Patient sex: M
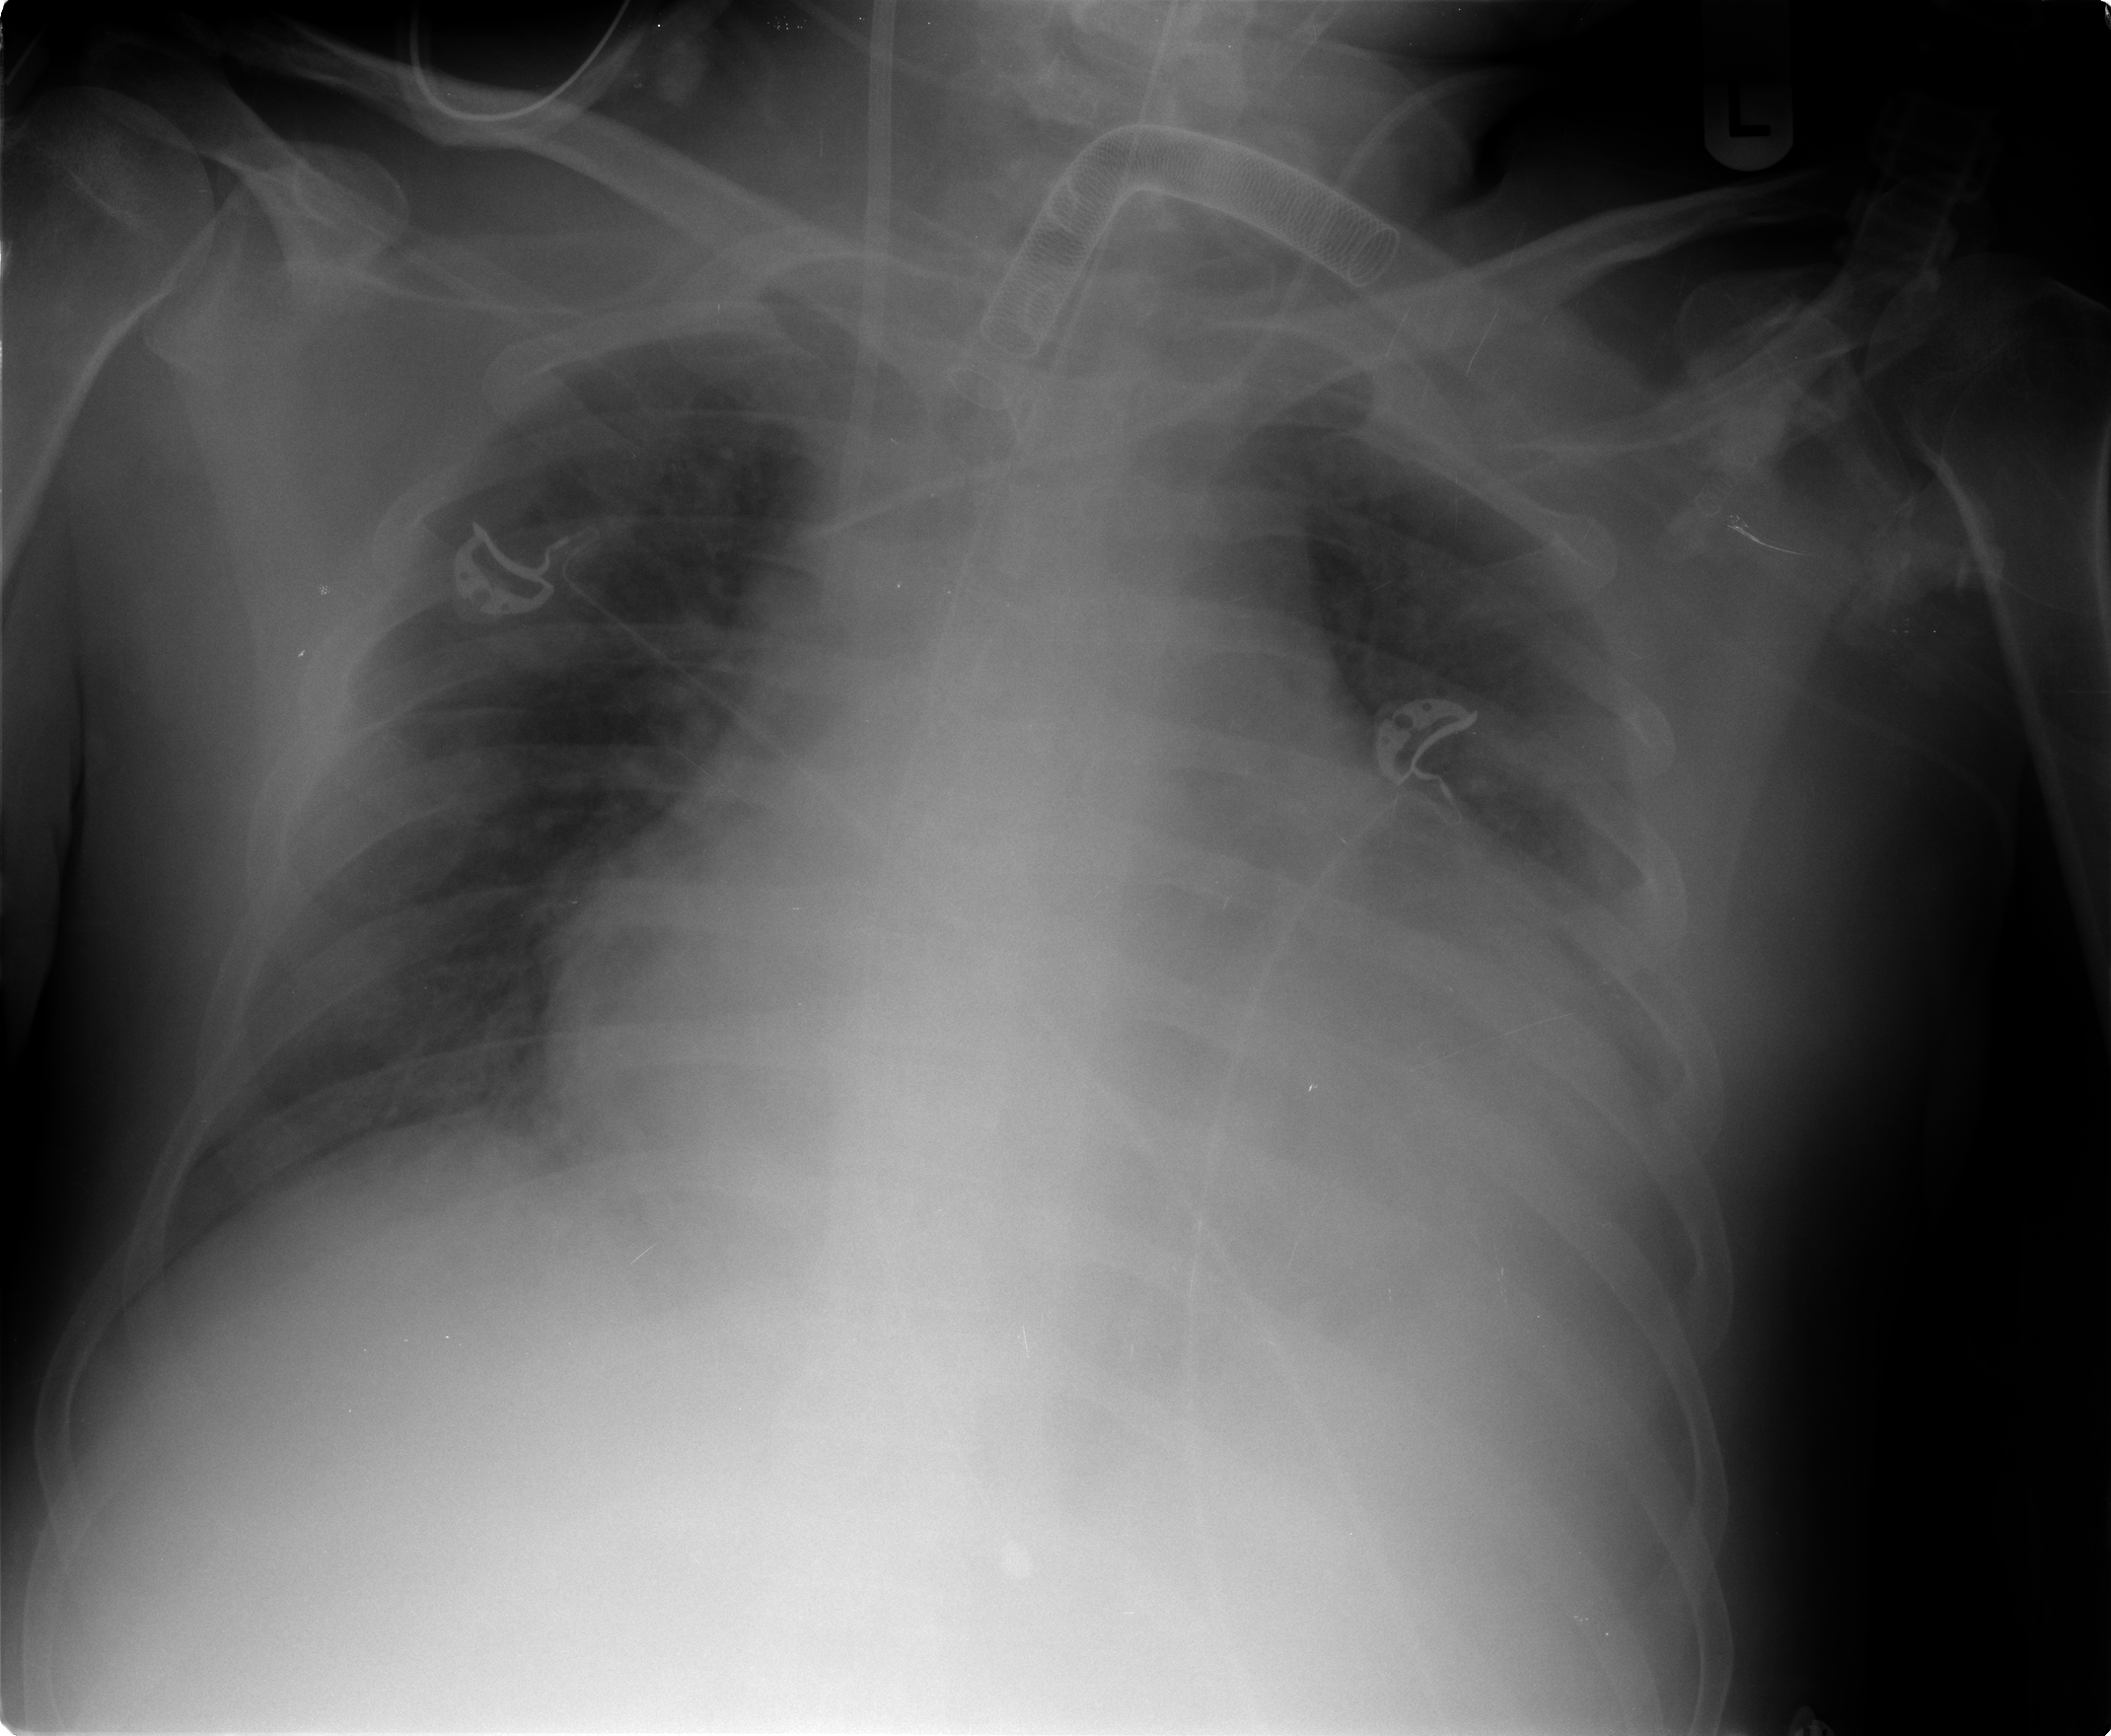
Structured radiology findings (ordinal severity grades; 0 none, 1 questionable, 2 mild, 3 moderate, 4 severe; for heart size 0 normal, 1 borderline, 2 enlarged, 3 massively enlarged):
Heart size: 3
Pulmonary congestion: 2
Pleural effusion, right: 0
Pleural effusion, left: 2
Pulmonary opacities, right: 1
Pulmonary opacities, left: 1
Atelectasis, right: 2
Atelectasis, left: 2